Question:
As in the pic, I hope to get =('Working sheet'!) base on the cell value of age. How can I do it?
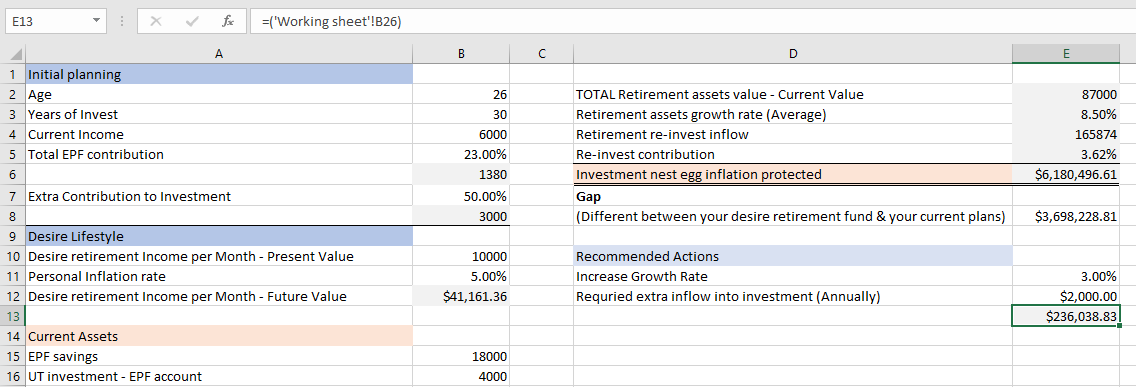
Answer: How about this?
'''
=INDIRECT("'Working sheet'!B"&B2)
'''